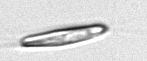
Label: Chrysochromulina